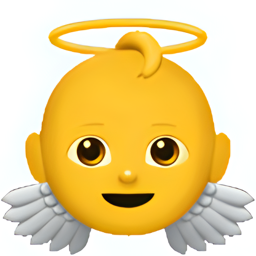
Name: baby angel
Emoji: 👼
Group: People & Body
Sub-group: person-fantasy